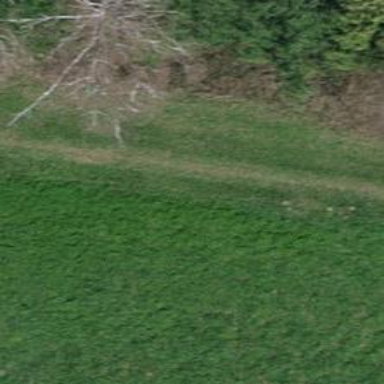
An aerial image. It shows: Grass track with grade5 tracktype.